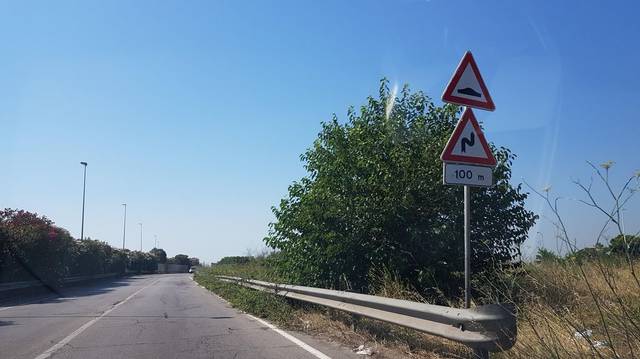
Region: Italy
Coordinates: 40.633, 17.918